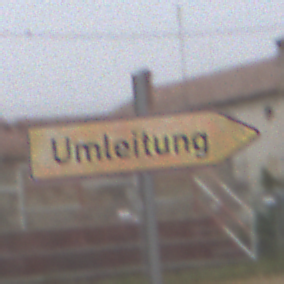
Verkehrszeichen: UmleitungswegweiserRechtsweisend
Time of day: Midday
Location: Outdoor (Suburban)
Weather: Overcast
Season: NotSpecified
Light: Natural